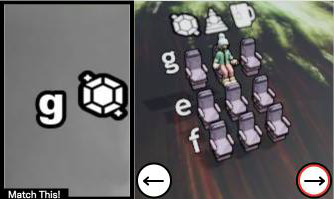
Task: seats
Answer: no